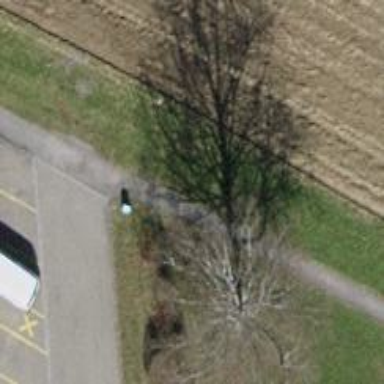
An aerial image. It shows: Footway along the road.